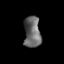
Tissue: lung
Cell type: Others
Senescence score: 0.2174
Nuclear area (px): 512
Mean DAPI intensity: 104.152